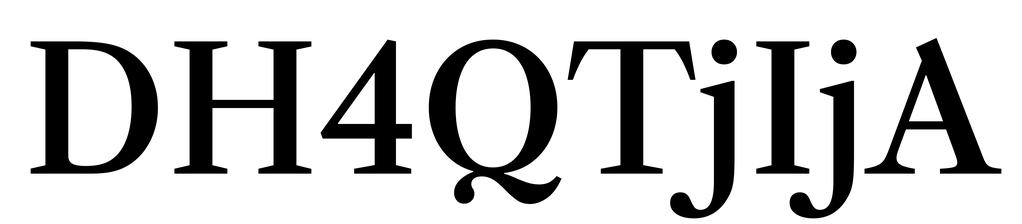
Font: LibreCaslonText_Medium